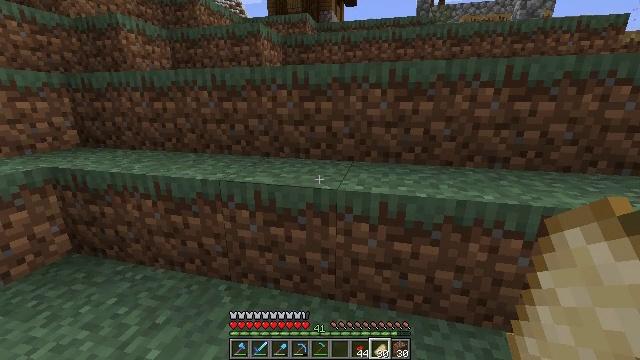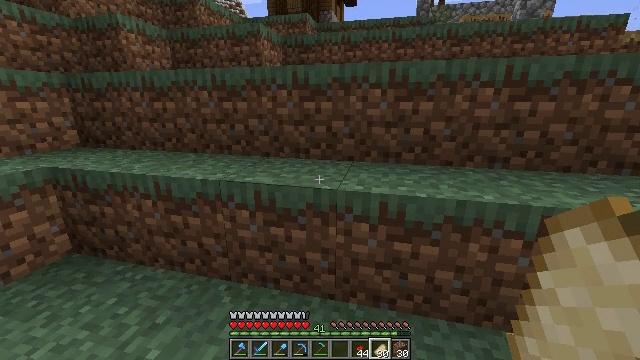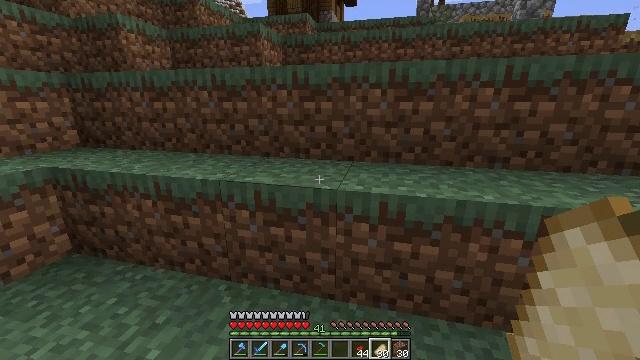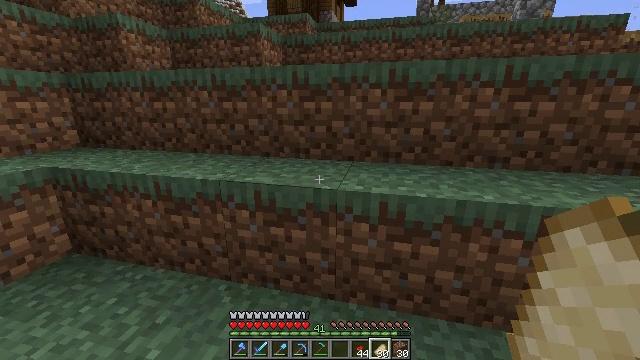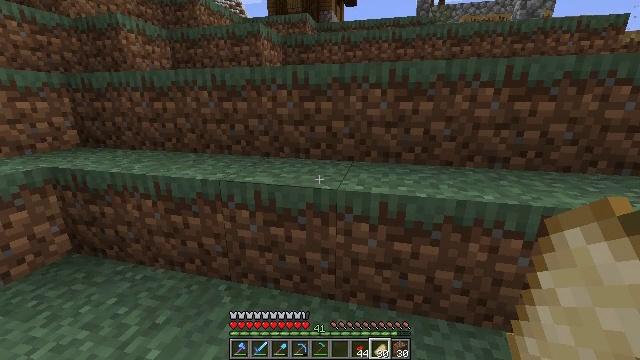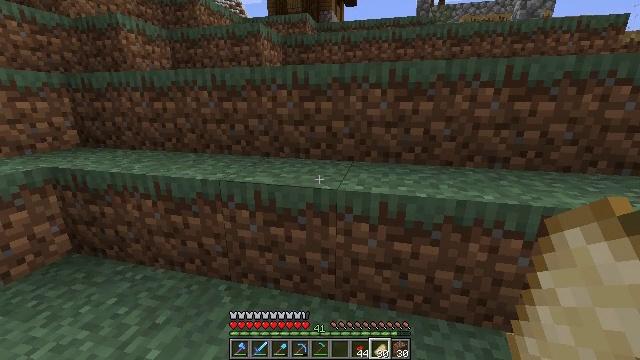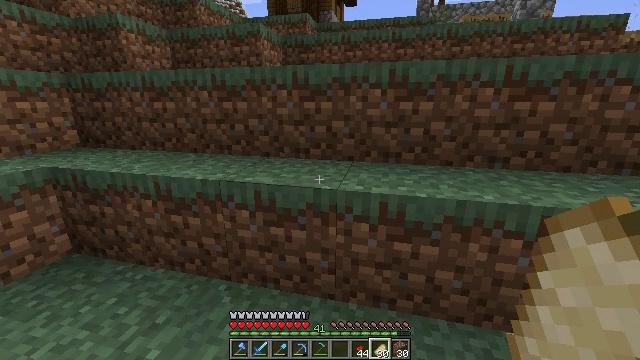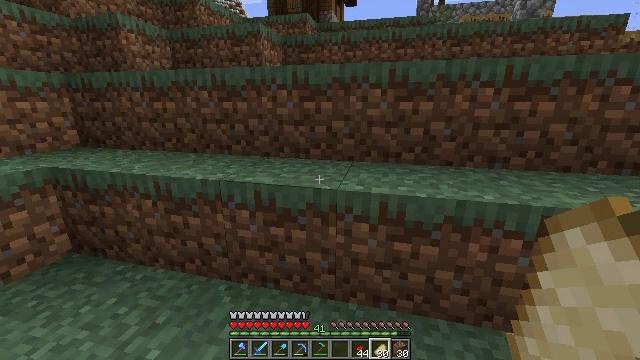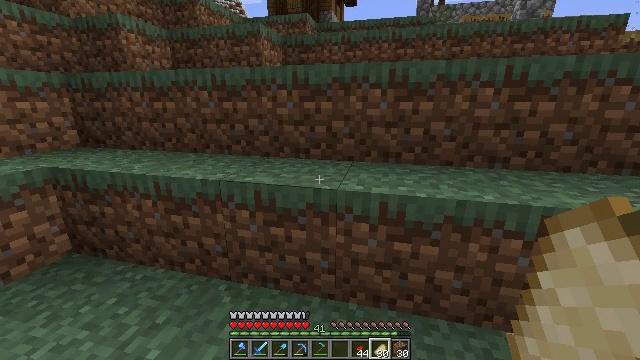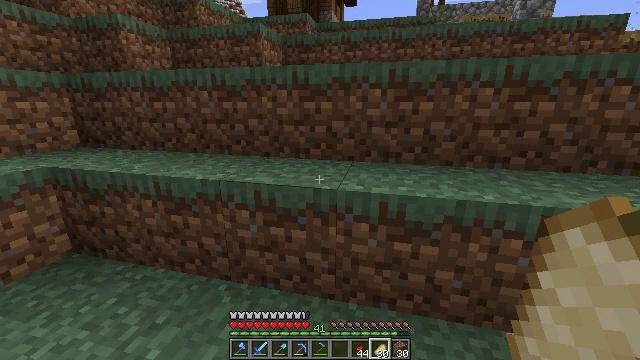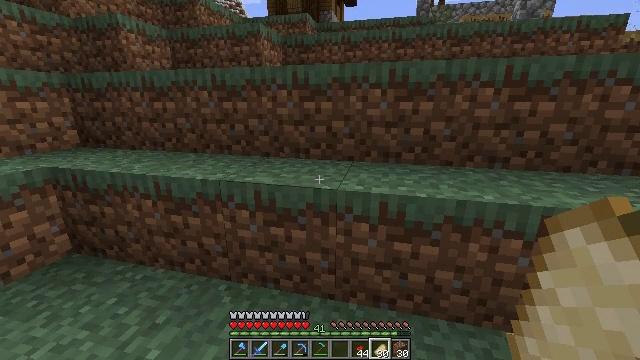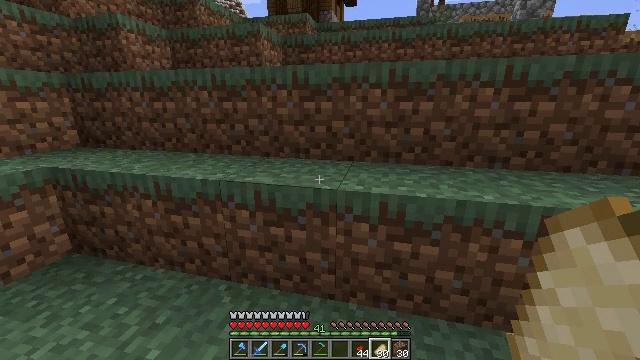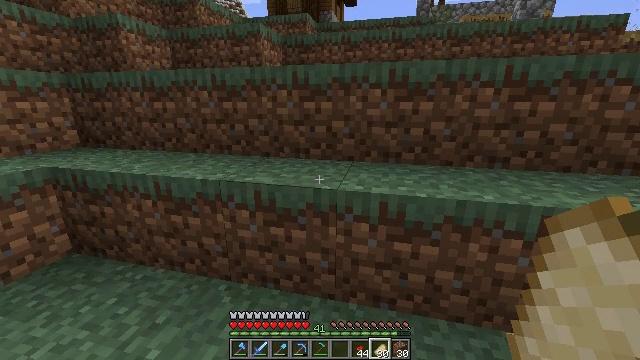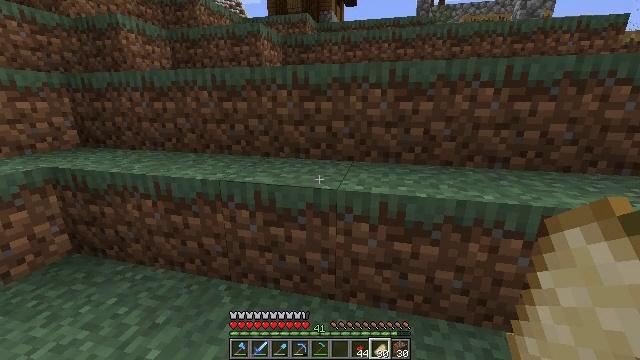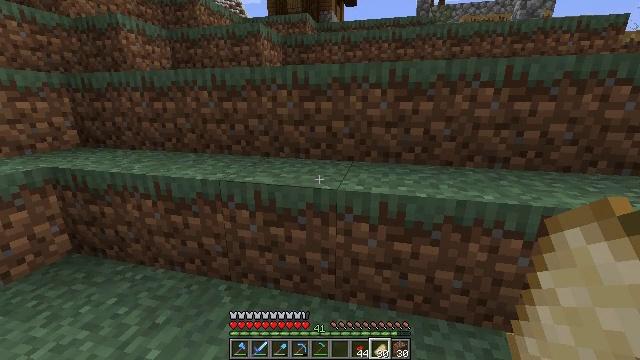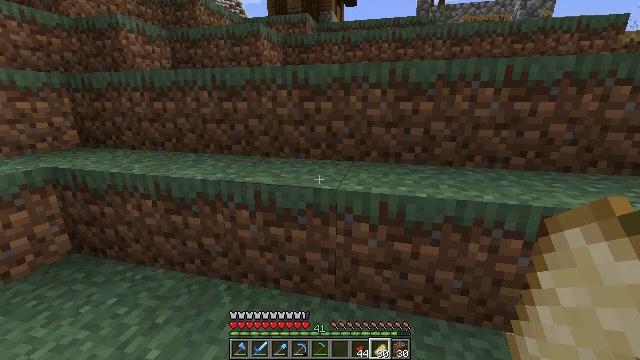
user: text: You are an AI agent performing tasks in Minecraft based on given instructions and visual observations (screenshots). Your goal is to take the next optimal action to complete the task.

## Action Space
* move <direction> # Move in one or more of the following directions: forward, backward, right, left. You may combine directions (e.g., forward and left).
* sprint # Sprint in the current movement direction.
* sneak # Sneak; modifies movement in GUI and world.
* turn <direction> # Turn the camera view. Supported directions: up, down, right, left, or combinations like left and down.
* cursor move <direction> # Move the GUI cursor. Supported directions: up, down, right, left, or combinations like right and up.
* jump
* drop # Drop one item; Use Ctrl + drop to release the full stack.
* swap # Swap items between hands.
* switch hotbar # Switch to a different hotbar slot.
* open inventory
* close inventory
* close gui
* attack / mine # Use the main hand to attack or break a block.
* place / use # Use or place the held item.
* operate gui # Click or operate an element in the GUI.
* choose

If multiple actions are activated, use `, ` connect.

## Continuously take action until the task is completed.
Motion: motion action
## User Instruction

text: Left click on the cartography table to mine it.
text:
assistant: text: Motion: no_op
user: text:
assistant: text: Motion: no_op
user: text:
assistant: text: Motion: no_op
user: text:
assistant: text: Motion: no_op
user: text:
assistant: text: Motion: no_op
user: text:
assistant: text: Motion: no_op
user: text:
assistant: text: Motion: no_op
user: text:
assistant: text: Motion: no_op
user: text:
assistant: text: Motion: no_op
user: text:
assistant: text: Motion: no_op
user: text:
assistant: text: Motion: no_op
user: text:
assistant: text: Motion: no_op
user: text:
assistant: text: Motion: no_op
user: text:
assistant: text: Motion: no_op
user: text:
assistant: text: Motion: no_op
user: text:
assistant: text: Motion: no_op
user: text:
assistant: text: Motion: no_op
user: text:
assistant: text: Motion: no_op
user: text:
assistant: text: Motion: no_op
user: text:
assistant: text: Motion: no_op
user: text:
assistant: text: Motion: no_op
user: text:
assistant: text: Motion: no_op
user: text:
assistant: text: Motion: no_op
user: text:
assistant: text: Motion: no_op
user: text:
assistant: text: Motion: no_op
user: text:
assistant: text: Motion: no_op
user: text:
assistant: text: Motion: no_op
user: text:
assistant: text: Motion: no_op
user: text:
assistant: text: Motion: no_op
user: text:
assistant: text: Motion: no_op